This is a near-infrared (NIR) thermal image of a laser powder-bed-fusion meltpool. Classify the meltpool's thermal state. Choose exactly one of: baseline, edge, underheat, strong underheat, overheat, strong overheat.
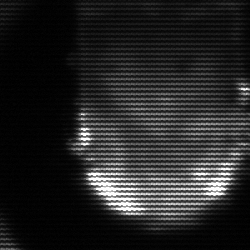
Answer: baseline